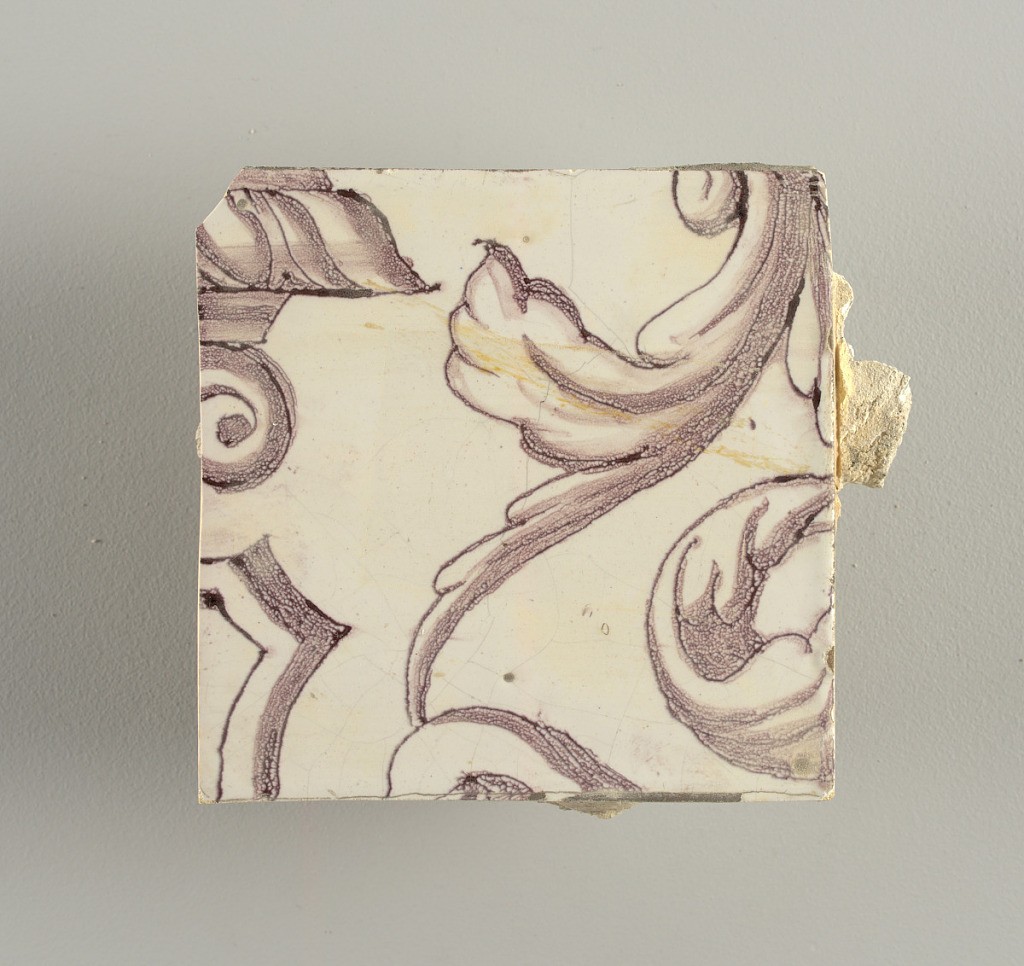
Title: Tile wall facing
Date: ca. 1725
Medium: Tin-glazed earthenware, underglaze
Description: Horizontal rectangle.  Thirty tiles wide and twenty-three tiles high with opening for fireplace eleven tiles wide and ten high.  Foliage arabesques disposed about three vertical axes from which are emphazised by urns at center and right, and at left by the figure of a standing woman carrying an infant on her arm and accompanied by two children.